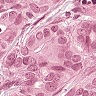
Metastatic tissue present: yes